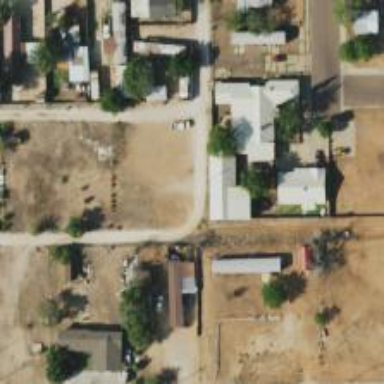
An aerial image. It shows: Alleyway designated as service road.